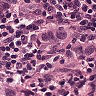
Metastatic tissue present: yes